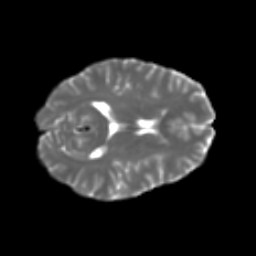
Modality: T2w
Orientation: axial
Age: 41
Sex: female
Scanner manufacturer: ge
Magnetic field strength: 3 T
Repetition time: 7.8 s
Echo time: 0.0606 s